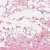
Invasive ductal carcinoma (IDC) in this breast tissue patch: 0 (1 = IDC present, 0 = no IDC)